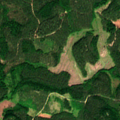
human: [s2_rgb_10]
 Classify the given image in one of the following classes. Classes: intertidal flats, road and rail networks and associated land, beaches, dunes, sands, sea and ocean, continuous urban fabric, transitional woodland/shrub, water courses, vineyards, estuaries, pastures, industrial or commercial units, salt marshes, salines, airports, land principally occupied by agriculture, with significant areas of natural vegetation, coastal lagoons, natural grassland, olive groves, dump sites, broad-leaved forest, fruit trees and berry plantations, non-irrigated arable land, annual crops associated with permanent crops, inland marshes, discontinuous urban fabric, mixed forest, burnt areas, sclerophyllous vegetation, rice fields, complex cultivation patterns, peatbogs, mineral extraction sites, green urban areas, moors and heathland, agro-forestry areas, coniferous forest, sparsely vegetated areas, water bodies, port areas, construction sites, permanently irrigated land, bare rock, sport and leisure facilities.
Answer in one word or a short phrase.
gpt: coniferous forest